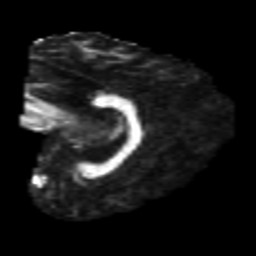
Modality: FA
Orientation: sagittal
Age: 38
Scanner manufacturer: philips
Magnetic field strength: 3 T
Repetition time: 8.584 s
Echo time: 0.1273 s